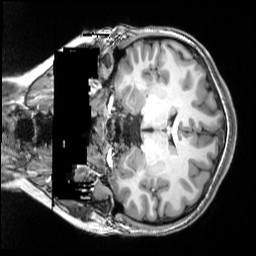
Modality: T1w
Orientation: coronal
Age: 18
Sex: female
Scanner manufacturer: siemens
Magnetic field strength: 3 T
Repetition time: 2.5 s
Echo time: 0.00343 s